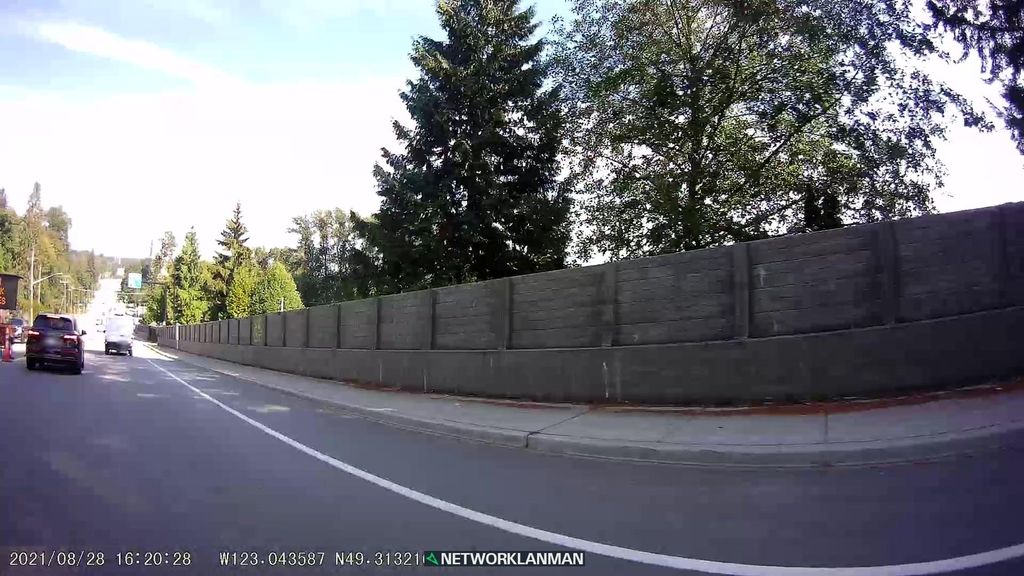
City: vancouver